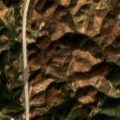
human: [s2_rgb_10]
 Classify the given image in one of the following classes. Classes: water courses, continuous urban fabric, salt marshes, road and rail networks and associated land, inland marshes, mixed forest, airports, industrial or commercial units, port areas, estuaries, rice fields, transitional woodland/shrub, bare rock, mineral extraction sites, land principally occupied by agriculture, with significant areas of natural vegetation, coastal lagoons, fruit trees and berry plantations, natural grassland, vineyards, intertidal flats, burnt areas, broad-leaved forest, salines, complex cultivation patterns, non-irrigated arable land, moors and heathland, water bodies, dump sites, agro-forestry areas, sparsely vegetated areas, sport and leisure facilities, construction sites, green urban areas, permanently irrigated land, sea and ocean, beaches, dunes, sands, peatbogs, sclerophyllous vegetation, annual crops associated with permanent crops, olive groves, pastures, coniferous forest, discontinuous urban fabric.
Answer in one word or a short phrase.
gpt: broad-leaved forest, transitional woodland/shrub